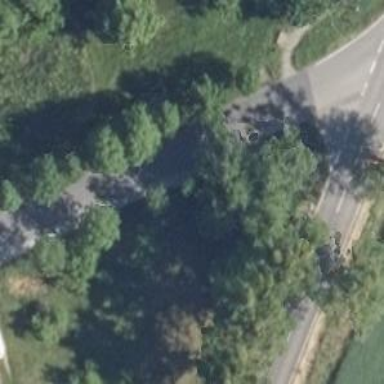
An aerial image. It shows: Traffic calming table.